Field crop: maize
Growth stage: 2
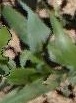
Species: maize